Field crop: maize
Growth stage: 2
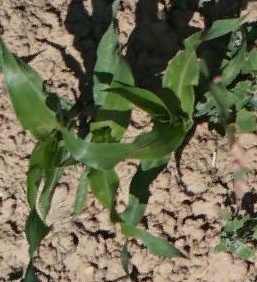
Species: maize